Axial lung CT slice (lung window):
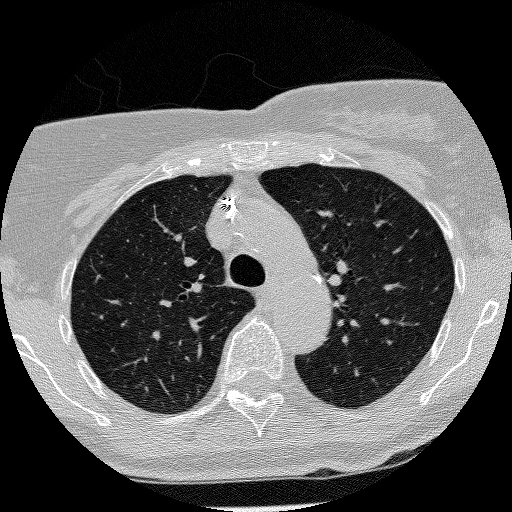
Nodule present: no